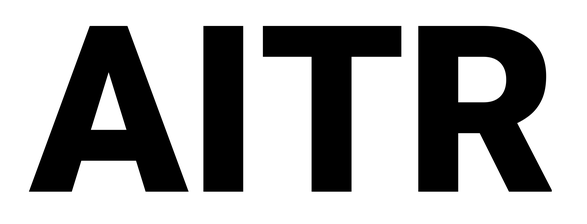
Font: Roboto_Black